Aerial crown-view tile of a tropical tree (Barro Colorado Island, Panama), acquired 20250818:
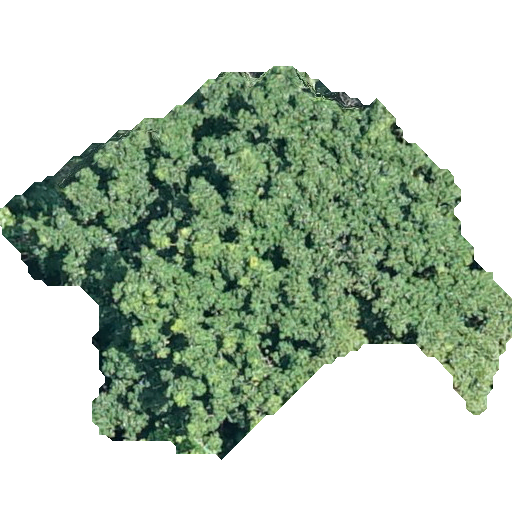
Species: Pseudobombax septenatum
GBIF accepted scientific name: Pseudobombax septenatum
Crown area: 174.594 m²